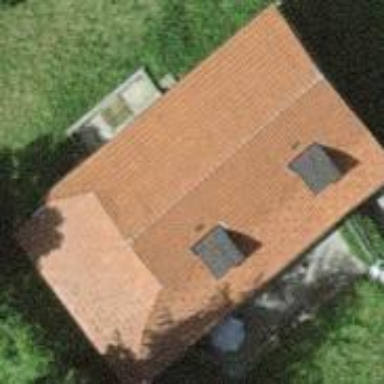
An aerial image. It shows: Gabled roof on farm auxiliary building.